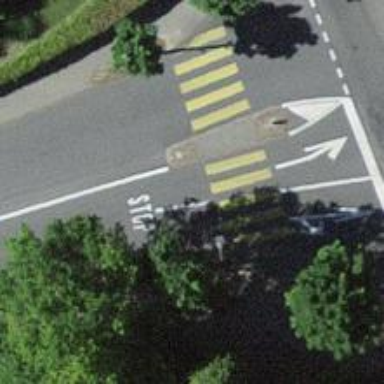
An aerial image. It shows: Uncontrolled zebra crossing with island. The crossing is marked with zebra stripes.